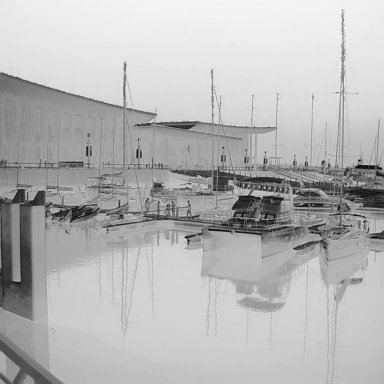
There are five canoes in the infrared image.